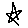
Label: star